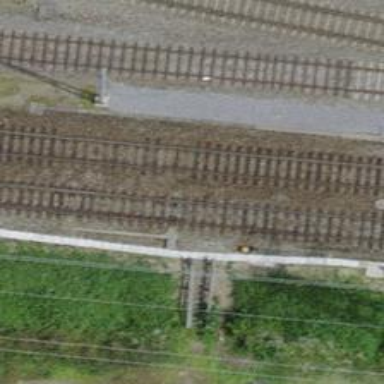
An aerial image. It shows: Railway switch.